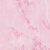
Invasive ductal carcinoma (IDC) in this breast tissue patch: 0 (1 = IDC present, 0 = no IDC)